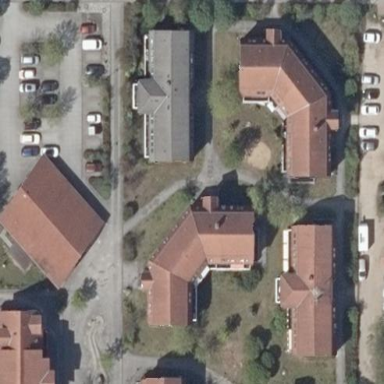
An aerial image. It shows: Part of building.